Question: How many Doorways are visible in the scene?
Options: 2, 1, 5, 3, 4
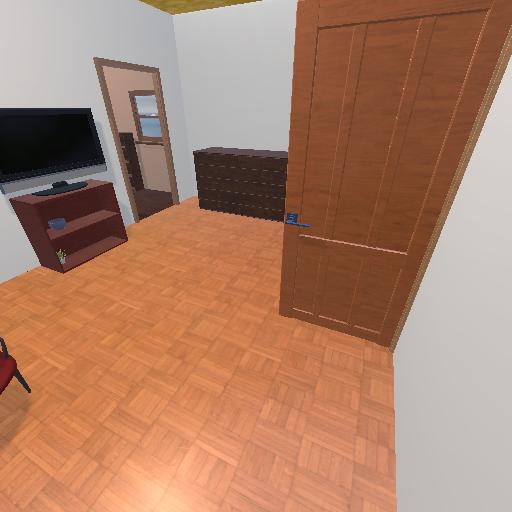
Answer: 2